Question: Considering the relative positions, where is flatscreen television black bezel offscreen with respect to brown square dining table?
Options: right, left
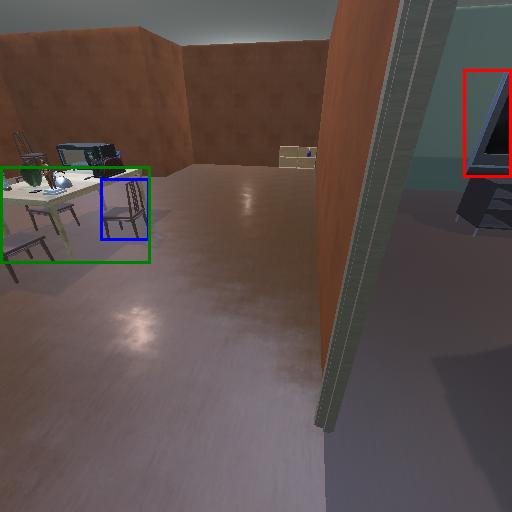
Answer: right